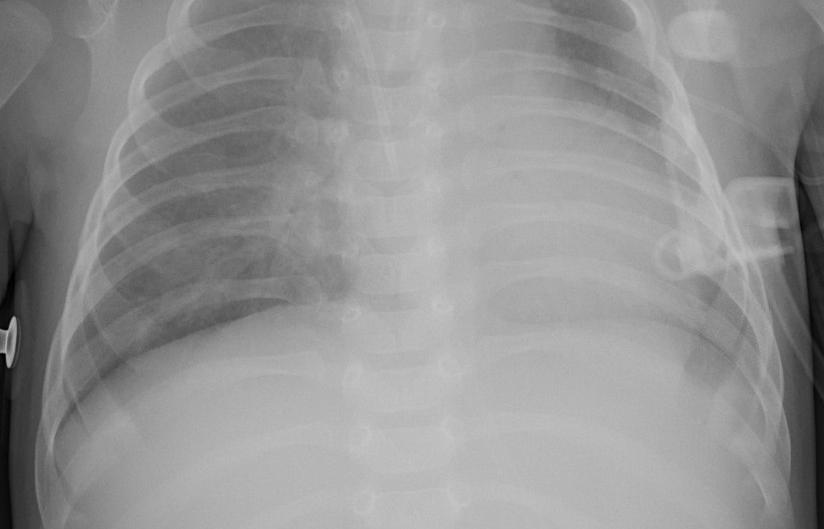
Diagnosis: PNEUMONIA